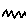
Label: zigzag